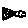
Label: fish